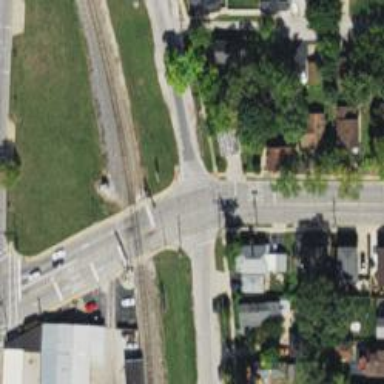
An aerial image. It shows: Residential road with separate asphalt sidewalk.